Question: I try to move rows in 'tableView', so I set:
'''
tableView.setEditing(true, animated: true)
'''
But dragger does not appear on the right side, only the red negative removes signs on the left.
Why?
I have implemented 'canMoveRowAtIndexPath' method:
'''
override func tableView(tableView: UITableView, canMoveRowAtIndexPath indexPath: NSIndexPath) -> Bool {
return true
}
'''

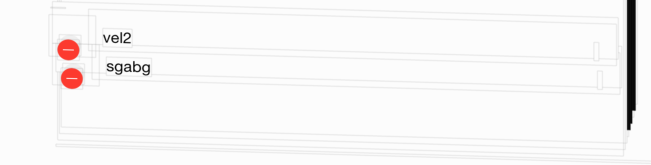
Answer: There were two missing thing
1) need 'showsReorderControl'
2) need to define / implement 'moveRowAtIndexPath', even before drag event.